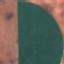
Land use / land cover class: AnnualCrop